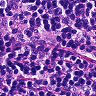
Metastatic tissue present: no